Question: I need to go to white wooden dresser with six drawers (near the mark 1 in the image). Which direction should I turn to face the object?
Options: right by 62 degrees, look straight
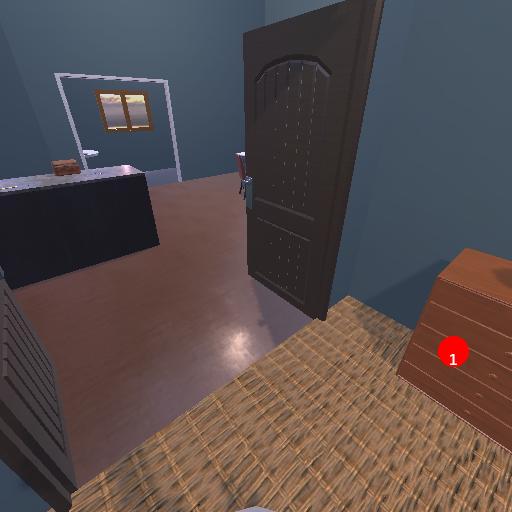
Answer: right by 62 degrees